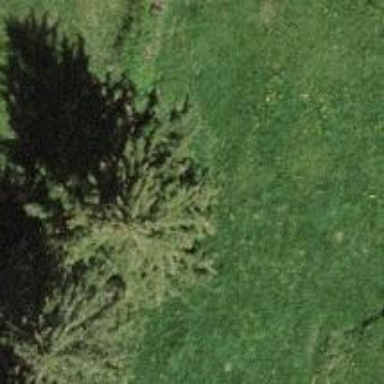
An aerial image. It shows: Needle-leaved tree in nature.